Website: macys
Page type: review-order
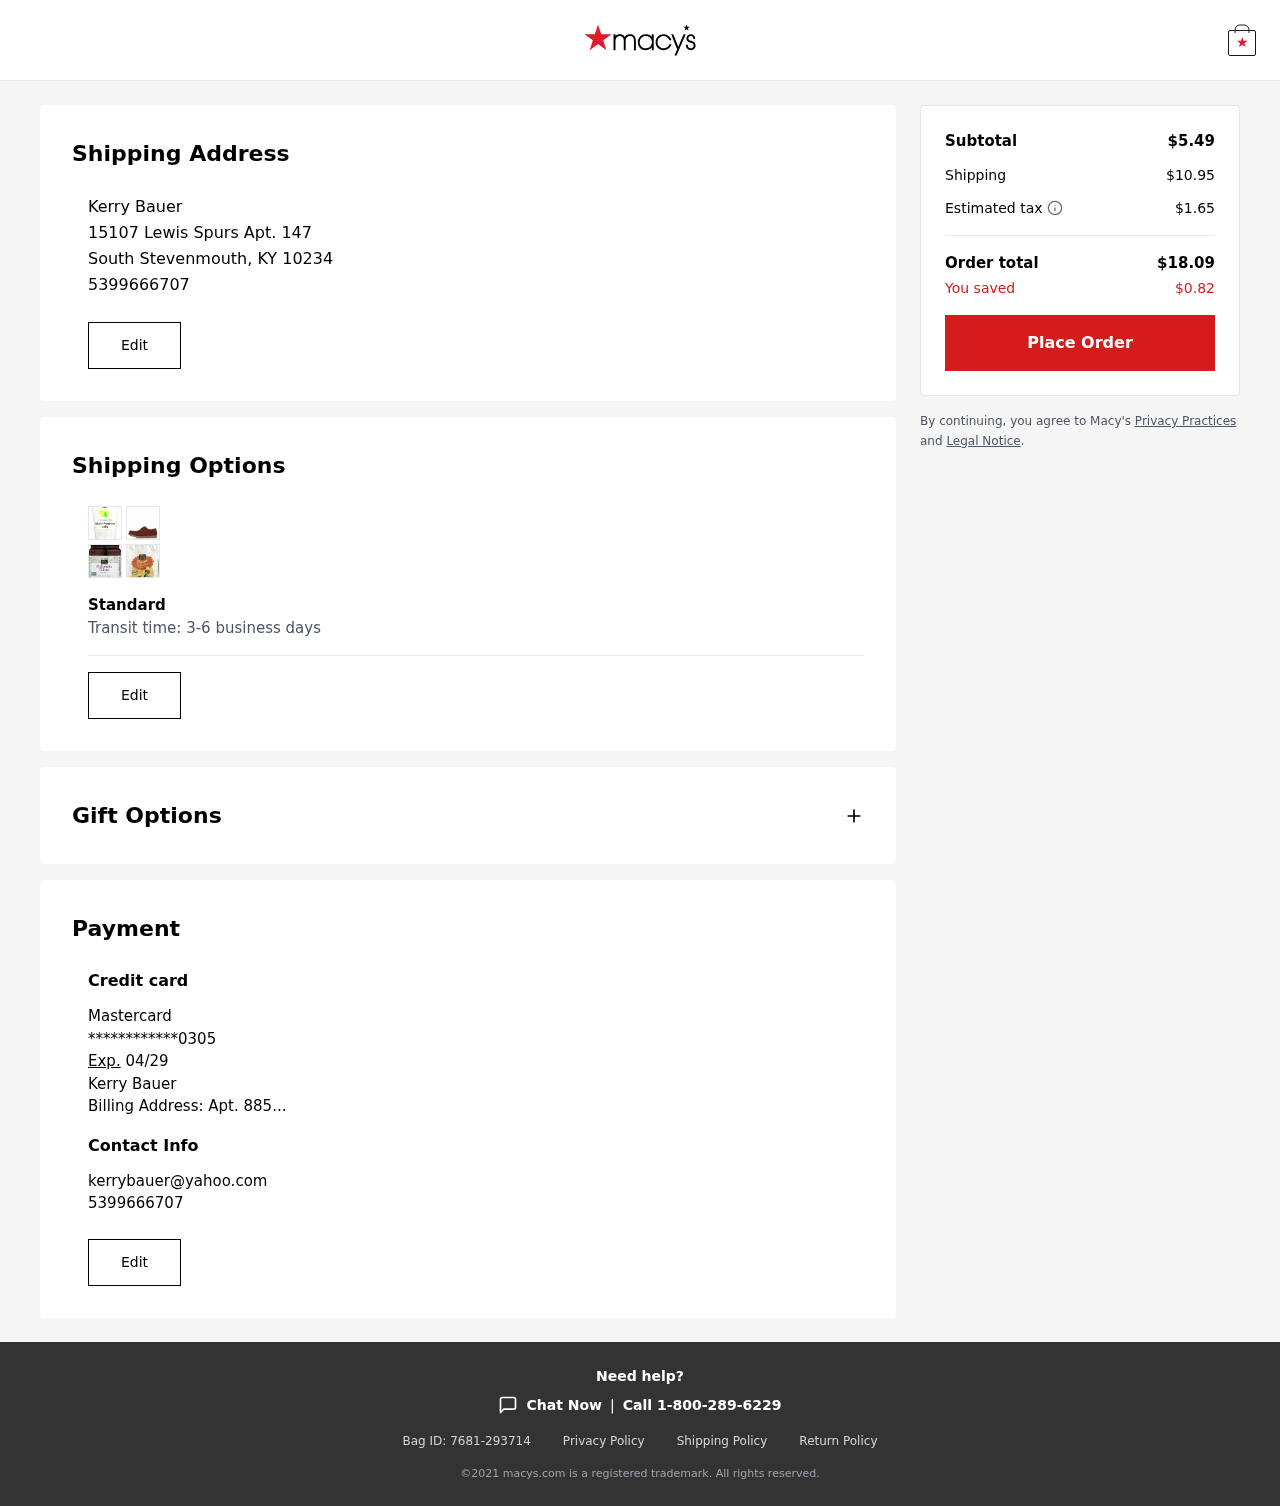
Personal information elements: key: PII_CARD_EXPIRY
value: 04/29
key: PII_CARD_LAST4
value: ************0305
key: PII_CARD_TYPE
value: Mastercard
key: PII_EMAIL2
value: kerrybauer@yahoo.com
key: PII_FULLNAME
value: Kerry Bauer
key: PII_FULLNAME2
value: Kerry Bauer
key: PII_PHONE
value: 5399666707
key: PII_PHONE2
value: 5399666707
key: PII_STREET
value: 15107 Lewis Spurs Apt. 147
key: PII_STREET2
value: Apt. 885...
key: PII_CITY_STATE_ZIP
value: South Stevenmouth, KY 10234
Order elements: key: ORDER_SUBTOTAL
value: $5.49
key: ORDER_SHIPPING_COST
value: $10.95
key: ORDER_TAX
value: $1.65
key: ORDER_TOTAL
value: $18.09
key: ORDER_SAVINGS
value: $0.82